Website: apple
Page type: account-selection
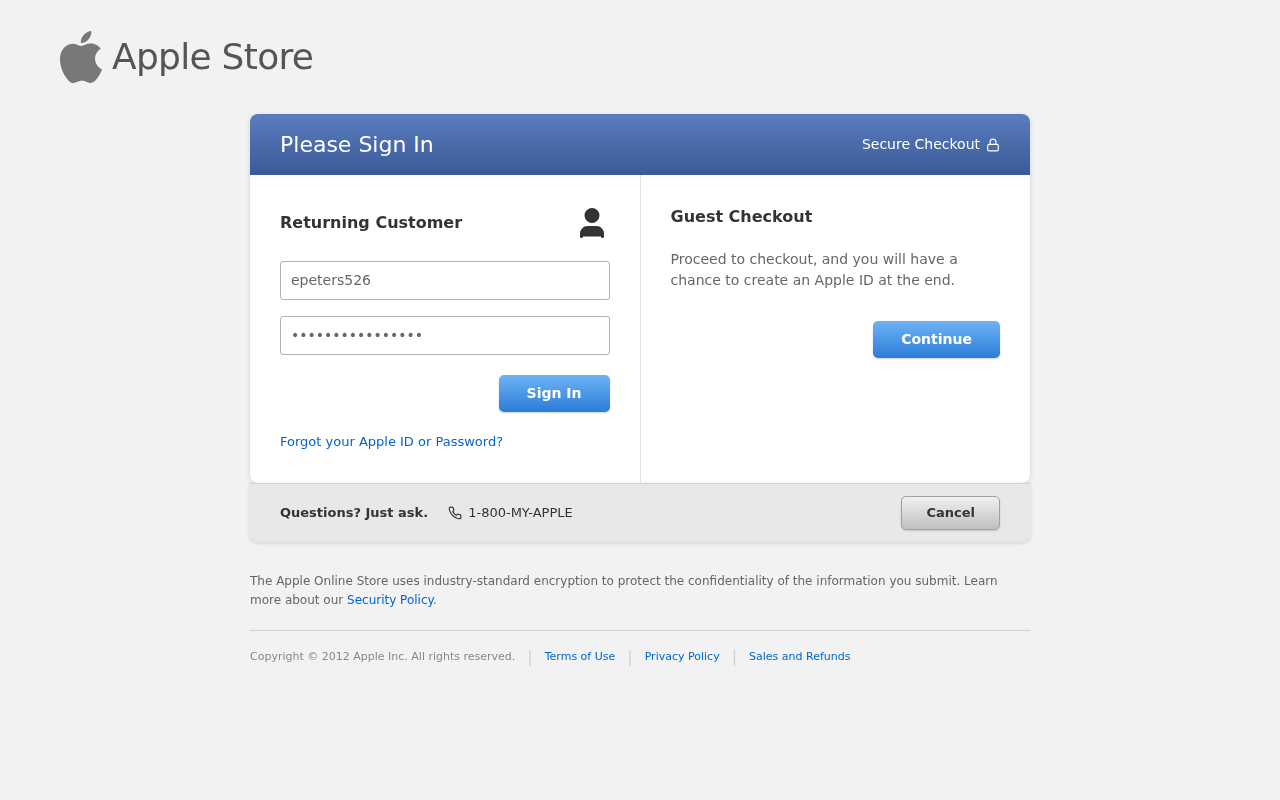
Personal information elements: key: PII_LOGIN_USERNAME
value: epeters526